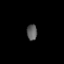
Tissue: prostate
Cell type: T cells
Senescence score: 0.3038
Nuclear area (px): 158
Mean DAPI intensity: 94.272